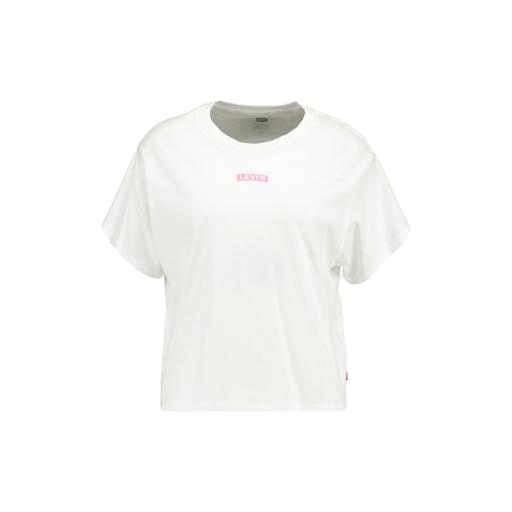
only white t-shirt, only white slogan t-shirt, white cropped logo t-shirt, white background